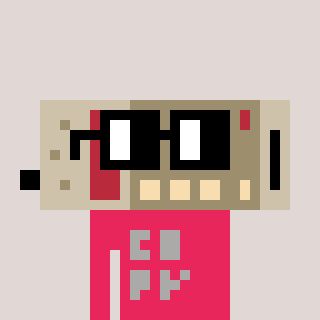
a pixel art character with square black glasses, a cordless phone-shaped head and a redpinkish-colored body on a warm background